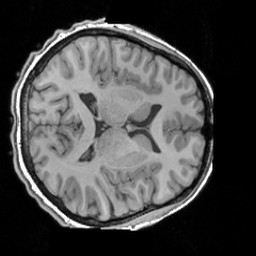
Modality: T1w
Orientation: axial
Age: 20
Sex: female
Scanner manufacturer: siemens
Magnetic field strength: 3 T
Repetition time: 1.63 s
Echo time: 0.00311 s